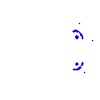
Particle: proton